Question: Moment.js guess timezone is temporarily loading UTC then switching to the correct timezone.
I've narrowed it down to what seems to be that webpack is loading the 'bundle.js' file first before 'moment.tz.guess()' gets the correct timezone.

Look at the loading time, and see how the timezone changes after 'bundle.js' has completed loading.
Any ideas how to resolve this? Kinda out of it today :/
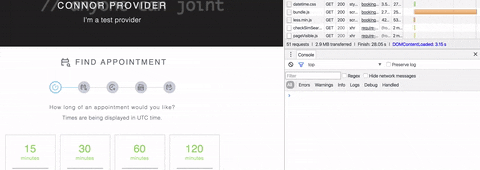
Answer: I found it! :D
So basically since we're using <URL> for server and client side rendering, the issue was that it was loading 'UTC' on the server, sending it down as 'UTC' then being overwritten by the client with the correct timezone. All I had to do was something like this.
'''
const __CLIENT__ = !!global.window
export class Something extends Component {
state = {
timezone: /\(([^)]+)\)/.exec(new Date())[1]
}
render () {
return (
<div>
{__CLIENT__ && <div>{'Times are being displayed in ${timezone} time.'}</div>
</div>
)
}
}
'''